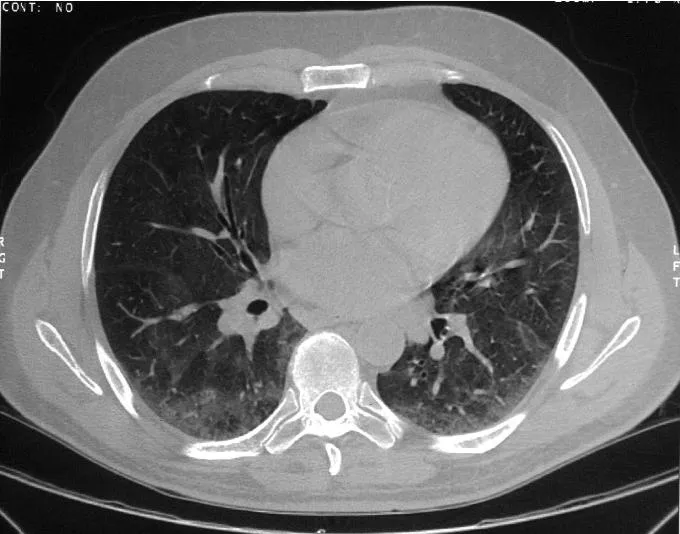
Thin-section CT scan of the chest showing ground glass opacities in the lung parenchyma, indicating interstitial inflammation and/or fibrosis.
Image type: radiology (ct)